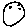
Label: smiley face